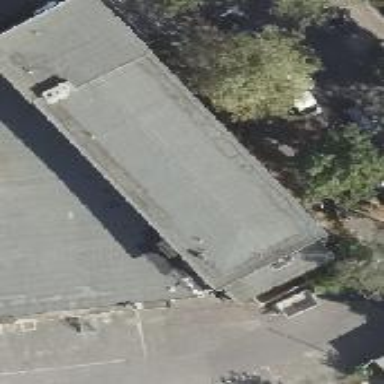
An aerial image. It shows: Office building with flat roof.